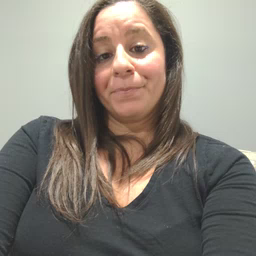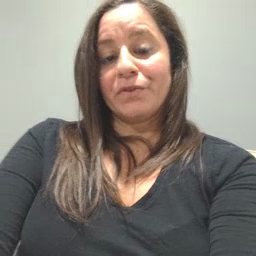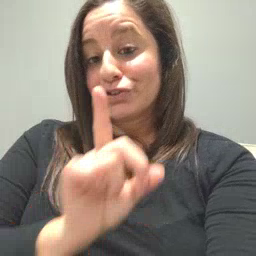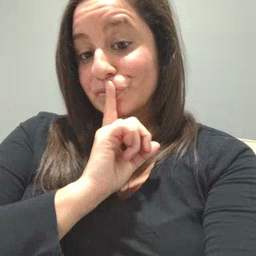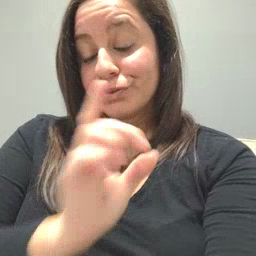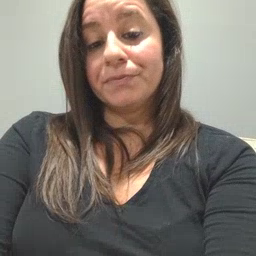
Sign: shhh